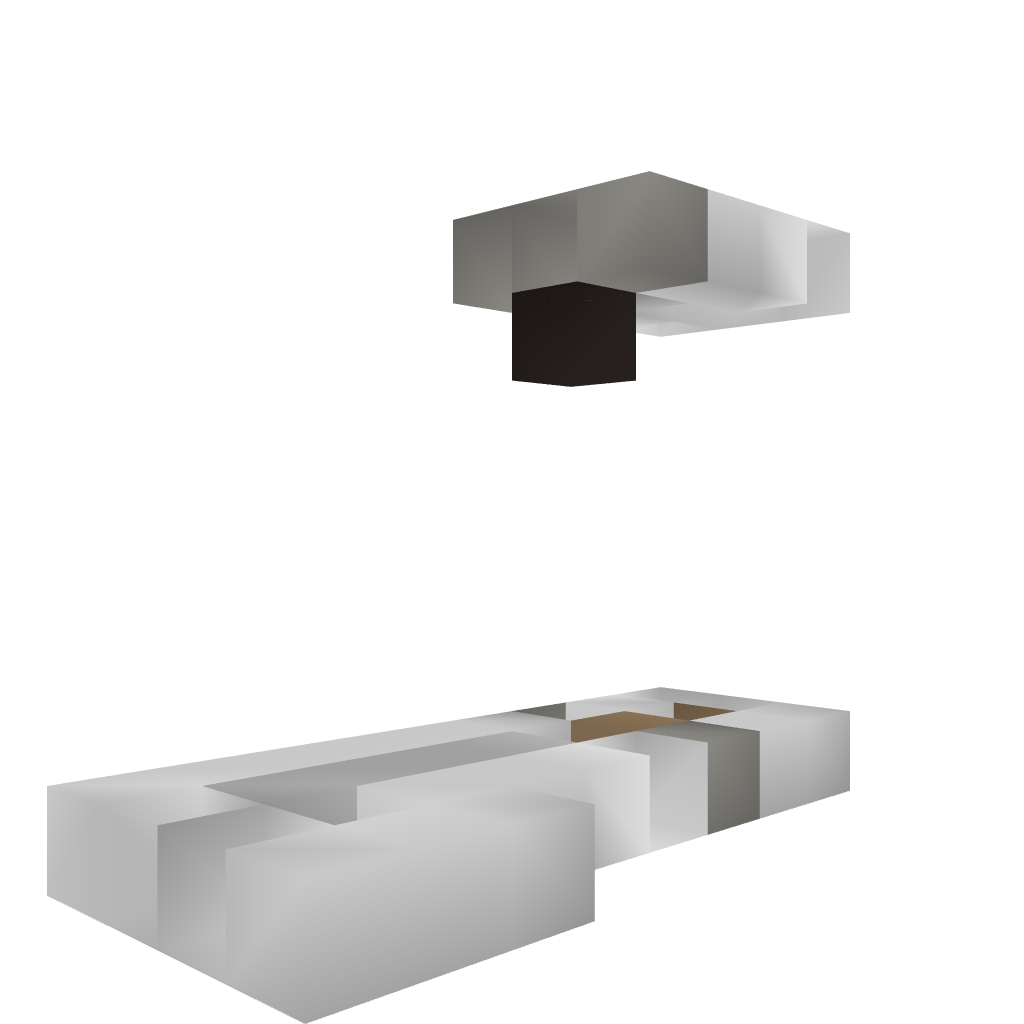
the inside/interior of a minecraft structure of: REDSTONELESS Item Elevator 1.7.2